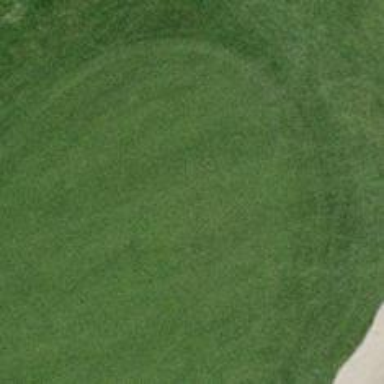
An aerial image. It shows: Golf hole.